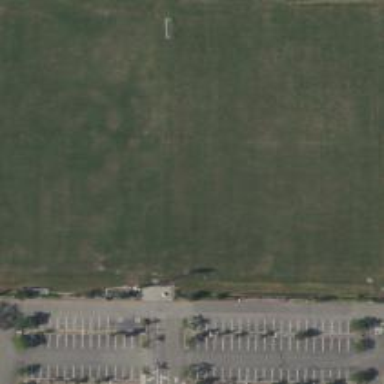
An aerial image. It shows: Soccer pitch for leisure land activities.